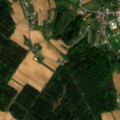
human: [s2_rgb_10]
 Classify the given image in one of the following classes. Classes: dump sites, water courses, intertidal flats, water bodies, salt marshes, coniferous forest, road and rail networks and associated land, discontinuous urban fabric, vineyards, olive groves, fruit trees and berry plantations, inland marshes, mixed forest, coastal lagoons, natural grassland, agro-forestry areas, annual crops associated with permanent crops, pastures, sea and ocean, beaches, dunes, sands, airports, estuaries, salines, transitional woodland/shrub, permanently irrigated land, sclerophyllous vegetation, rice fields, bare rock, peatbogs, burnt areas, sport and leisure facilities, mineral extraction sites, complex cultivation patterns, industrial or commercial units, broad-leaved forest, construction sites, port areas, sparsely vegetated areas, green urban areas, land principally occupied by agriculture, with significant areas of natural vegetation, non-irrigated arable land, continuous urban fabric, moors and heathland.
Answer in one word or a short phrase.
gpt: non-irrigated arable land, complex cultivation patterns, coniferous forest, mixed forest